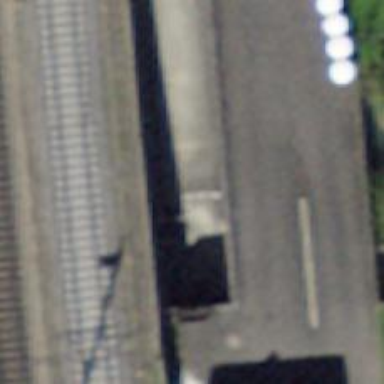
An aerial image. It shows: Cycle barrier.